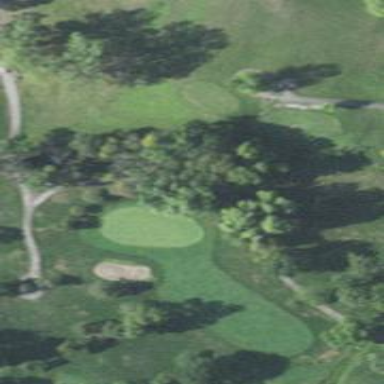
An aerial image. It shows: View of golf hole.